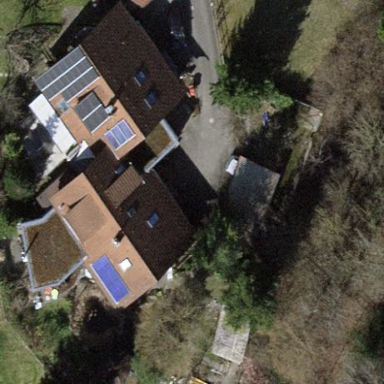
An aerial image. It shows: Simple house.